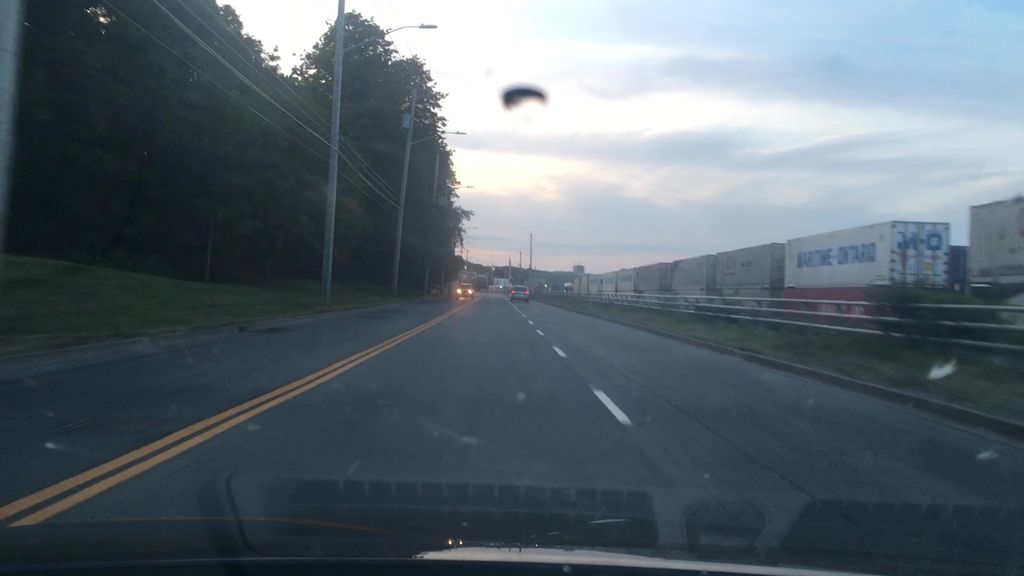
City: halifax